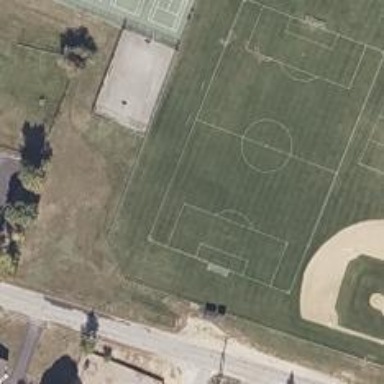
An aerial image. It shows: Soccer pitch for outdoor sports and leisure activities.